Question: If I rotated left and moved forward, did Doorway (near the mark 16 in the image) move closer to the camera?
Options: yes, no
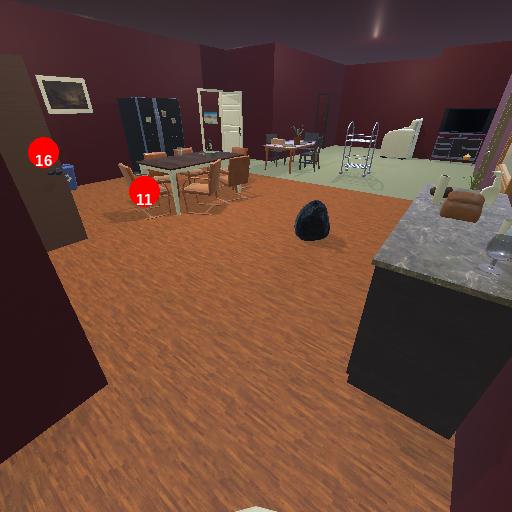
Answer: yes